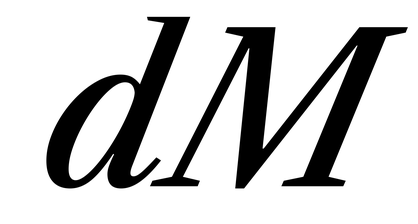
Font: LibreCaslonText-Italic_Medium_Italic